Question: This Emp_t type is the one I want to alter
'''
create type Emp_t as object(
eno number(4),
ename varchar2(15),
slary number(8,2),
dependents Dependtb_t,
edept ref Dept_t
);
/
'''
This is the DDL commant to alter Emp_t type
'''
alter type Emp_t
add member function calChildAllowance(eno number(4)) return float
cascade;
'''
But it gives me this error:
> ERROR at line 1:
ORA-06545: PL/SQL: compilation error - compilation aborted
ORA-06550: line 12, column 49:
PLS-00103: Encountered the symbol "(" when expecting one of the following:
:= . ) , @ % default character
The symbol ":=" was substituted for "(" to continue.
ORA-06550: line 0, column 0:
PLS-00565: EMP_T must be completed as a potential REF target (object type)

I wanted to alter the Emp_t type to add a member function.
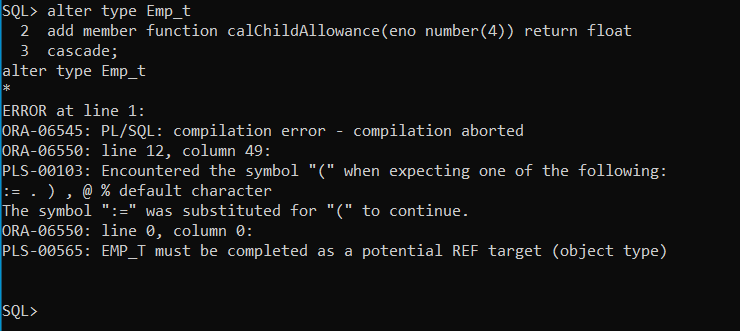
Answer: It looks like you do not need precision in number data type:
'''
alter type Emp_t
add member function calChildAllowance(eno number) return float
cascade;
'''